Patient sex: M
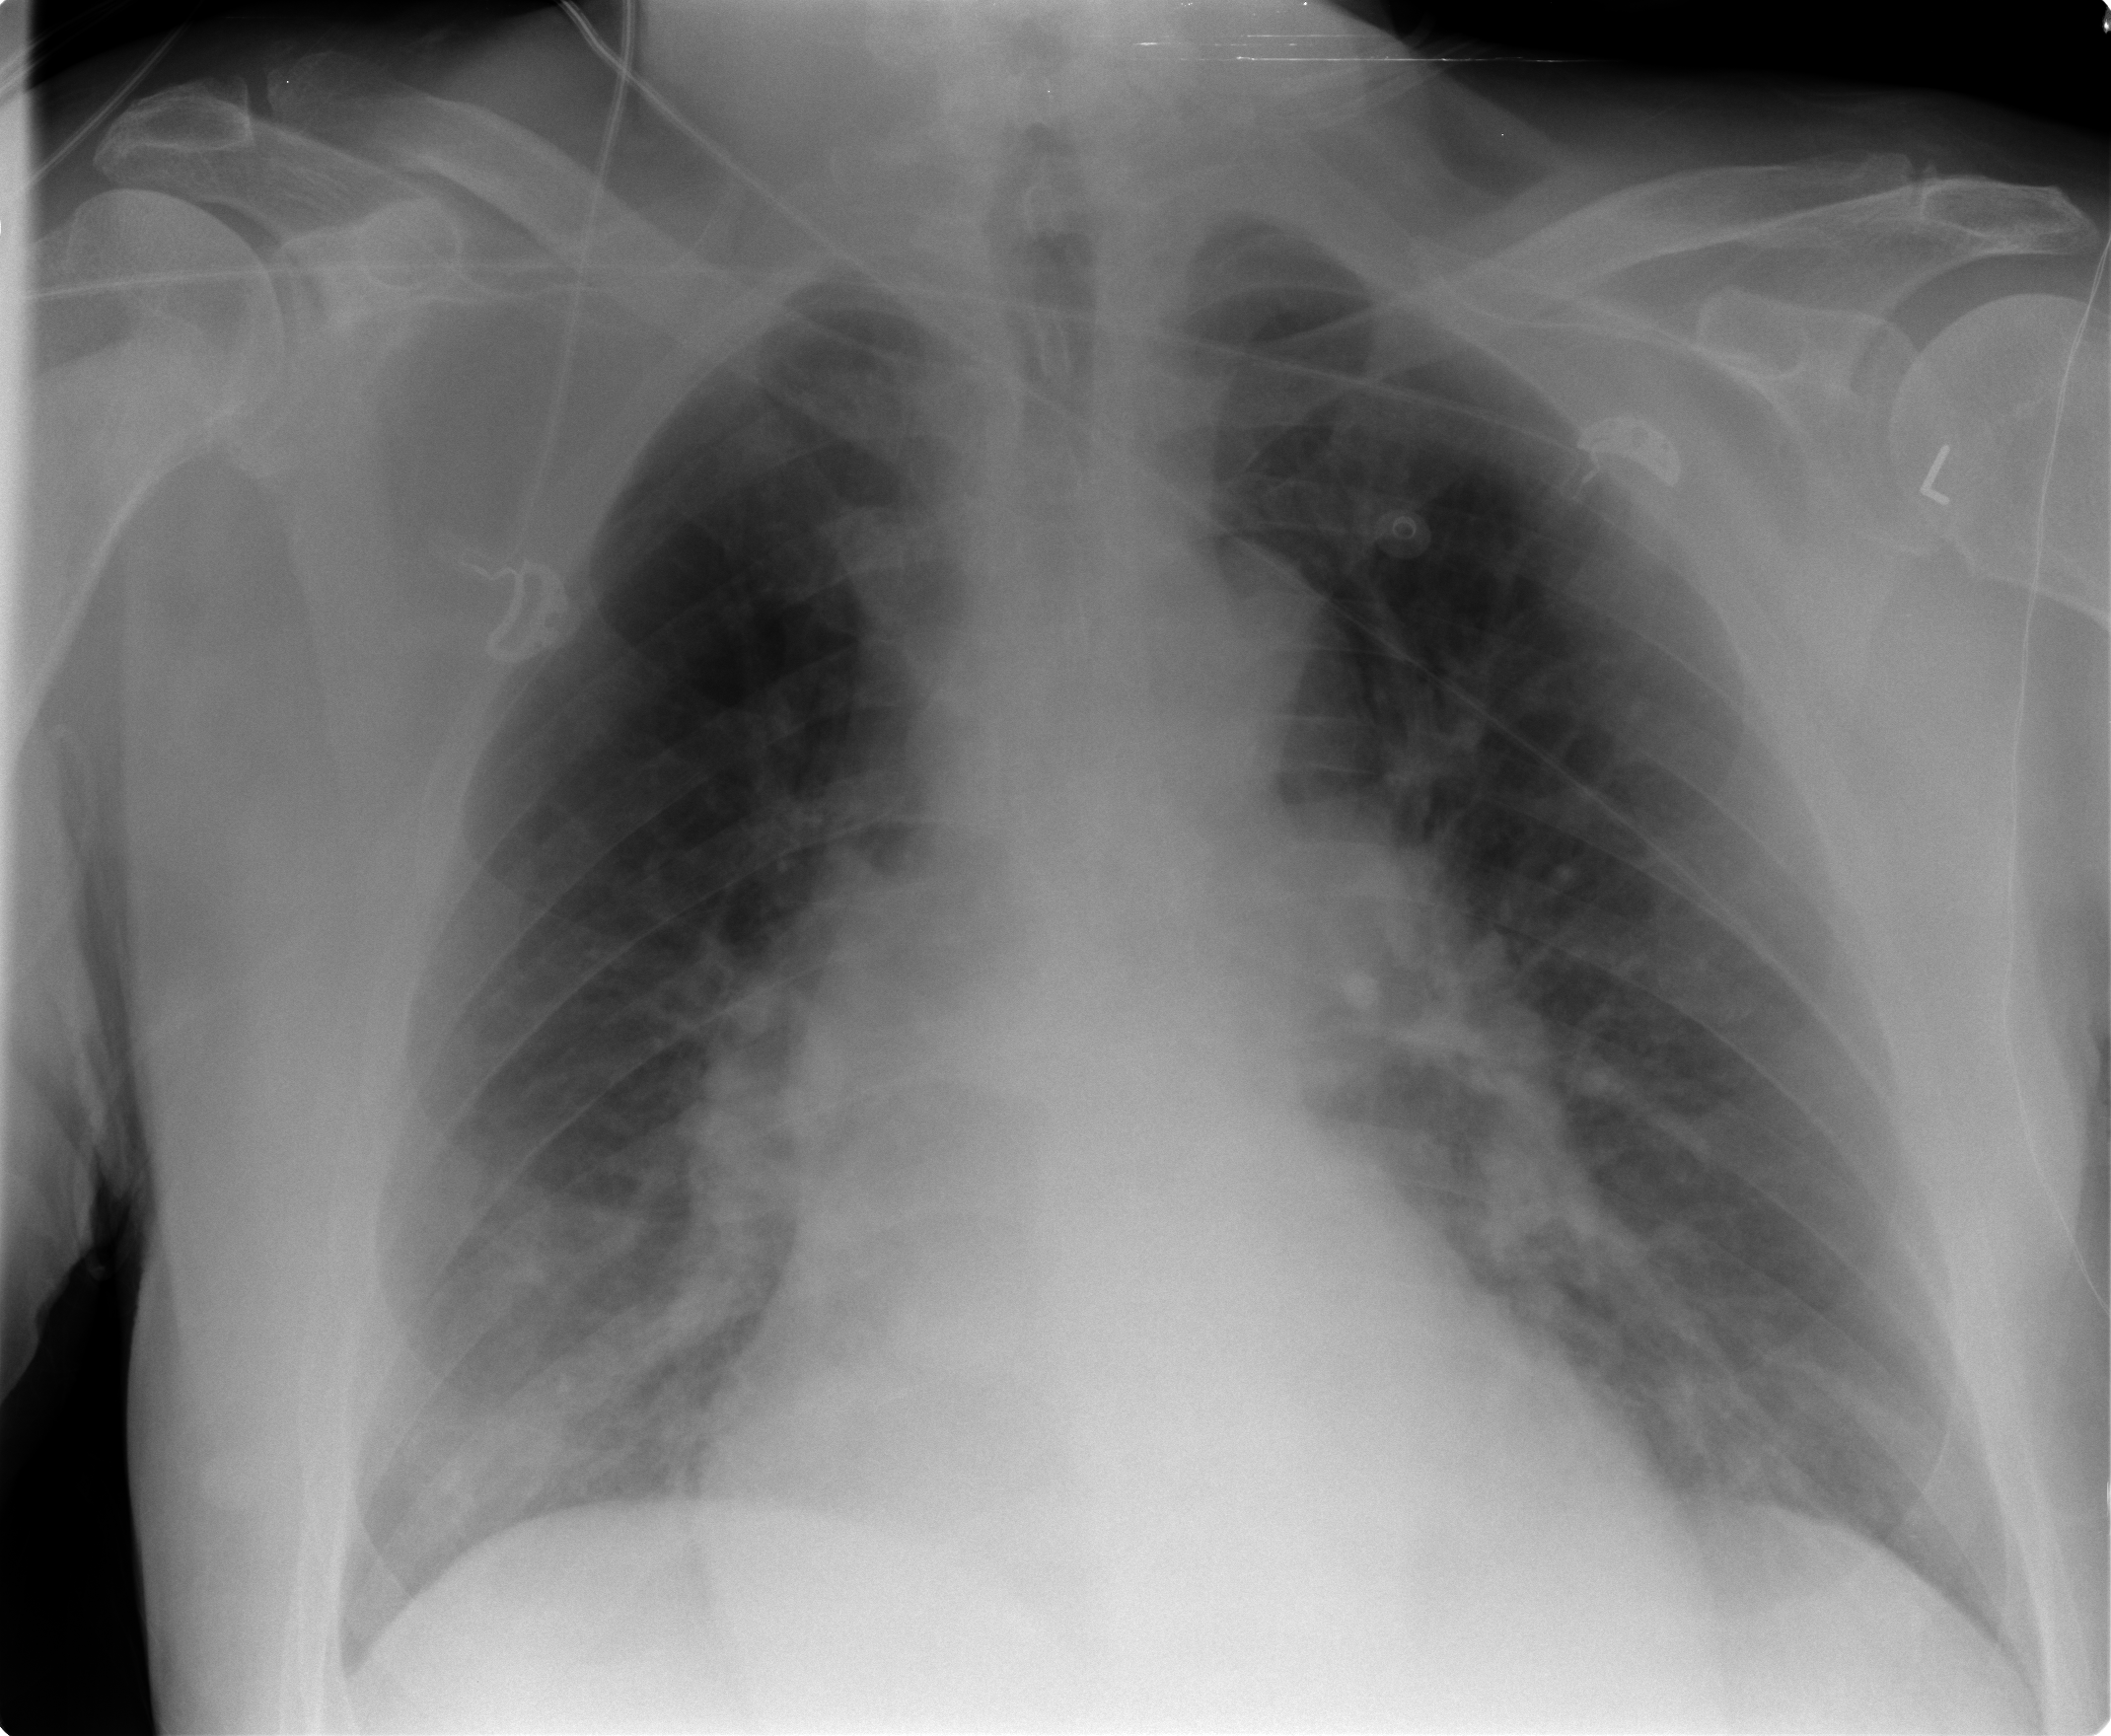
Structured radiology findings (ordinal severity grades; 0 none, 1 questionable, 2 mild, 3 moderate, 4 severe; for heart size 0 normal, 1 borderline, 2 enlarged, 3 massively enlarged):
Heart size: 2
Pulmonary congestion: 2
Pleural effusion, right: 0
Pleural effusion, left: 0
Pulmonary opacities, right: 1
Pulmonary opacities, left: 0
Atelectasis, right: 2
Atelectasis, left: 0